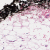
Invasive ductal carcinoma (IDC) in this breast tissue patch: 0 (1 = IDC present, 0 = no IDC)